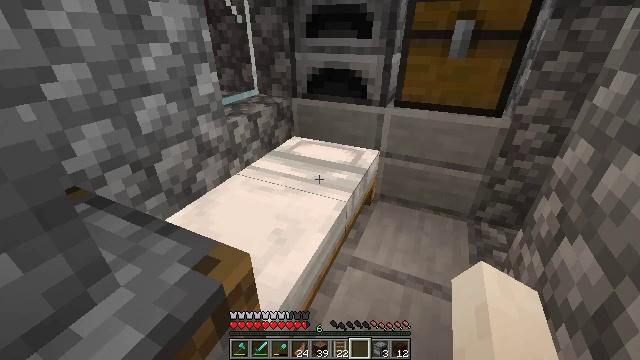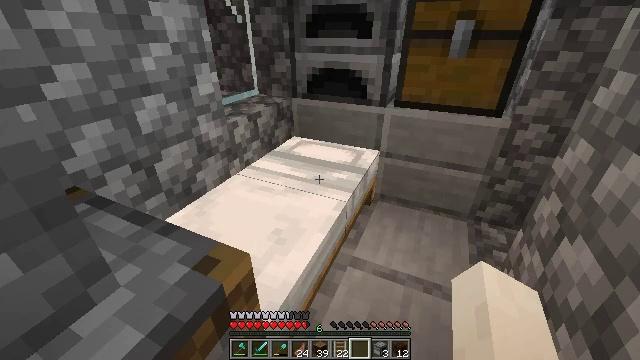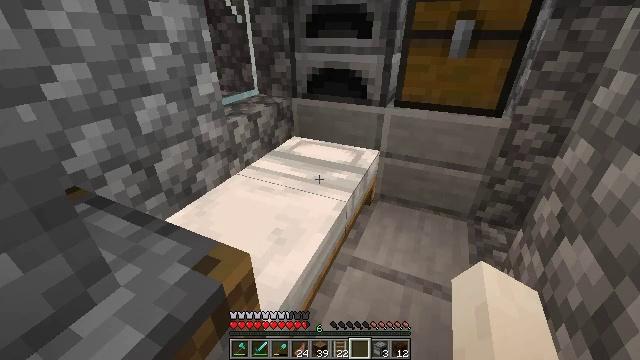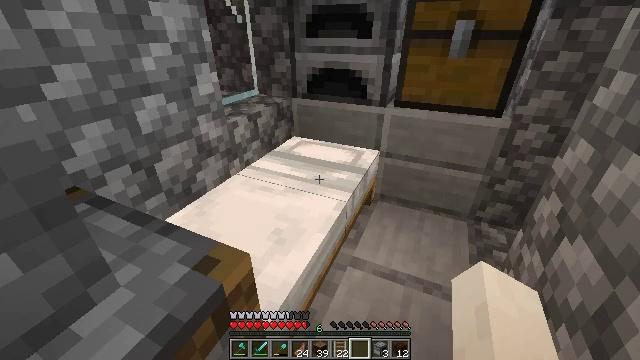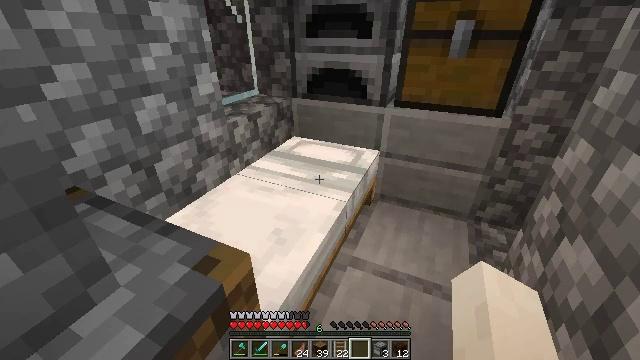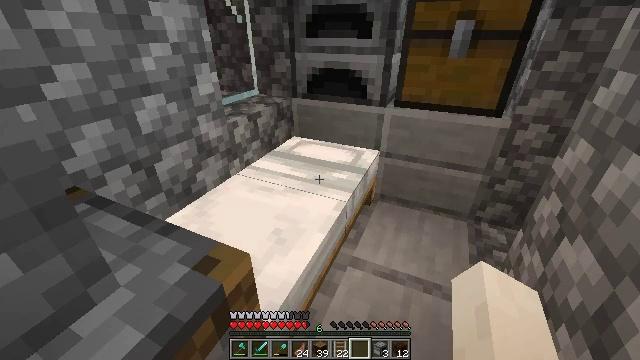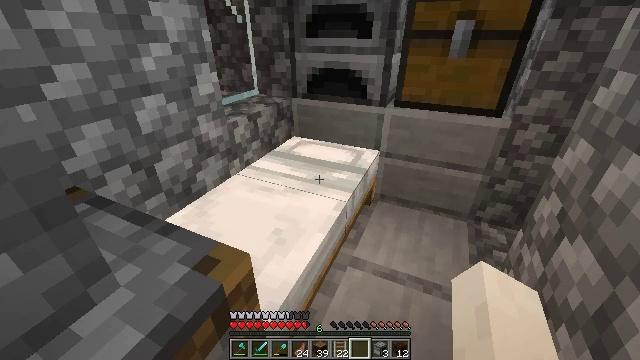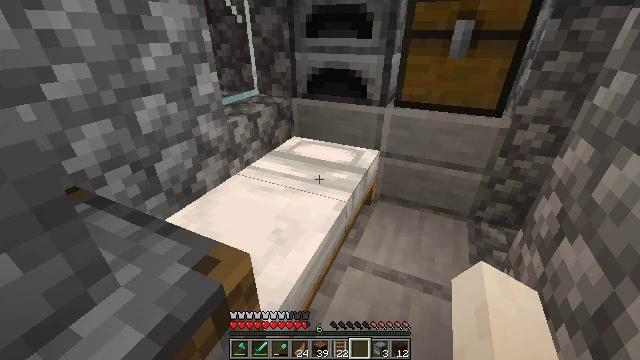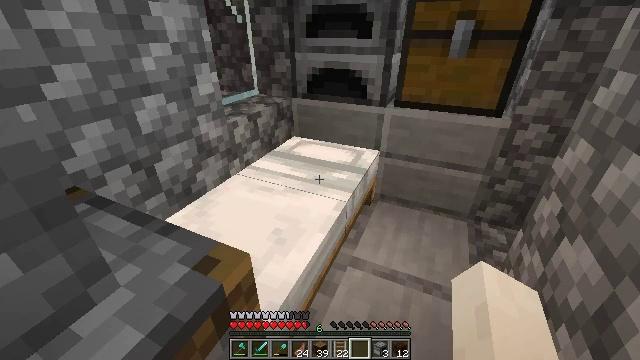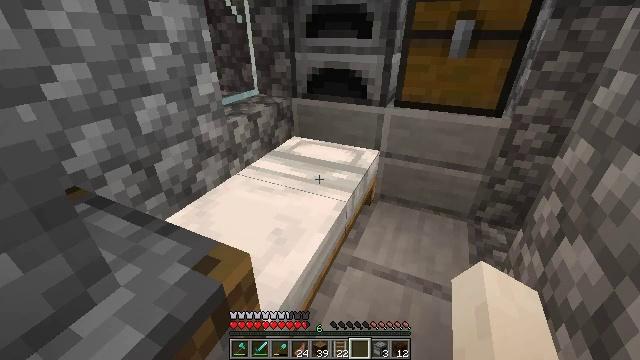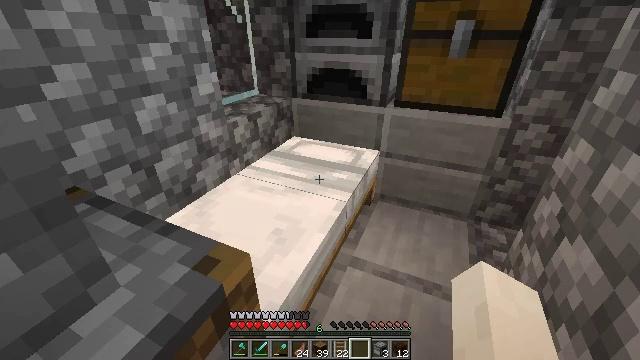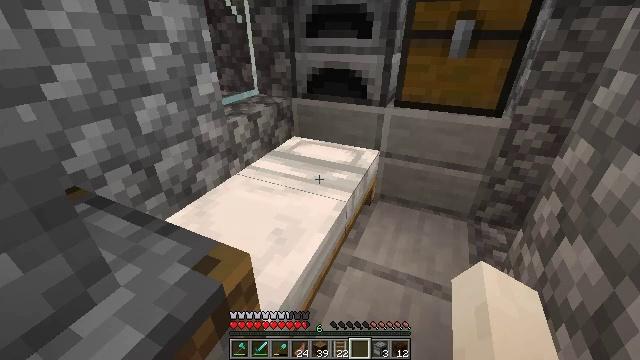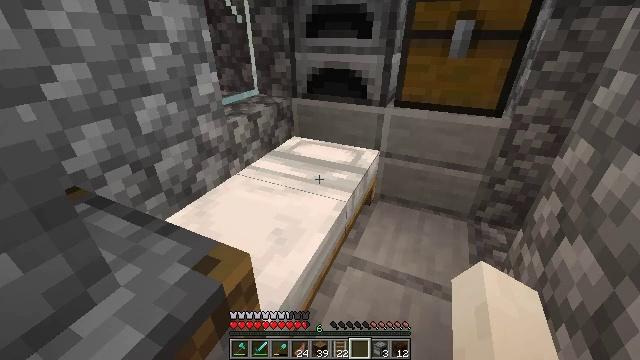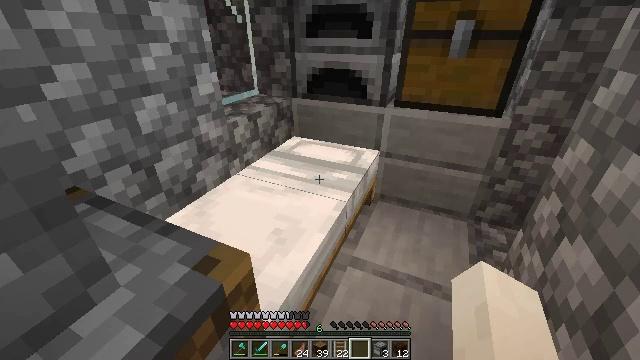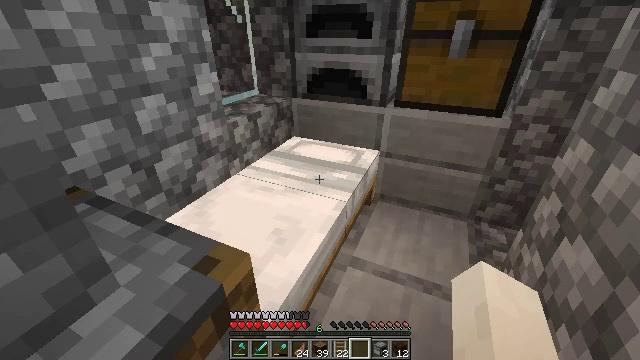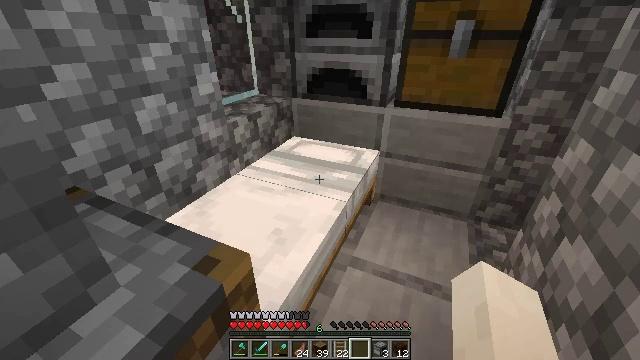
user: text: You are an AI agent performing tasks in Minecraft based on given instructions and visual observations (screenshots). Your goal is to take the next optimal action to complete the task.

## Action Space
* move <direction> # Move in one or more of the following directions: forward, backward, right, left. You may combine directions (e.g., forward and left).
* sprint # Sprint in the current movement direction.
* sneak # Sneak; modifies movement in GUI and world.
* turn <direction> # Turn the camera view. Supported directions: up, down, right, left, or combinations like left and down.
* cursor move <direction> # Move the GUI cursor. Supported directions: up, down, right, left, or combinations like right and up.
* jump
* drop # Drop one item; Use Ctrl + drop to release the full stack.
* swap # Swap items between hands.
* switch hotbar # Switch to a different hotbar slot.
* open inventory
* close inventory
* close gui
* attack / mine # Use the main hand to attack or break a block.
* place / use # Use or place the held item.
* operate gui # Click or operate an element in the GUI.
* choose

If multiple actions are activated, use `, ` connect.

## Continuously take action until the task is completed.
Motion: motion action
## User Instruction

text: Remove the large fern from the terrain.
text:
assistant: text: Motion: no_op
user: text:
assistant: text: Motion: no_op
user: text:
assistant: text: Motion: no_op
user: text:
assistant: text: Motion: no_op
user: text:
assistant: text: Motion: no_op
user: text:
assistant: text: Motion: no_op
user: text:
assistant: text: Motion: no_op
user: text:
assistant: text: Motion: no_op
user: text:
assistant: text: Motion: no_op
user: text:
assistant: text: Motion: no_op
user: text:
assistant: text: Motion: no_op
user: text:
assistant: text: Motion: no_op
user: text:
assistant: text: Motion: no_op
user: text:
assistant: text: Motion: no_op
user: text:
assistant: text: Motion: no_op
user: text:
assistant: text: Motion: no_op
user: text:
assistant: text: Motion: no_op
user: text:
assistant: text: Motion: no_op
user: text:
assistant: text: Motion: no_op
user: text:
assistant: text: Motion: no_op
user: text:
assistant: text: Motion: no_op
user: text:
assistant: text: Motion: no_op
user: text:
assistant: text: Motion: no_op
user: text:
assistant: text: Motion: no_op
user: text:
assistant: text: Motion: no_op
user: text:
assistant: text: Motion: no_op
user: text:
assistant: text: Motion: no_op
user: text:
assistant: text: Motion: no_op
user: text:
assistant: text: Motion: no_op
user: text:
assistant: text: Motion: no_op